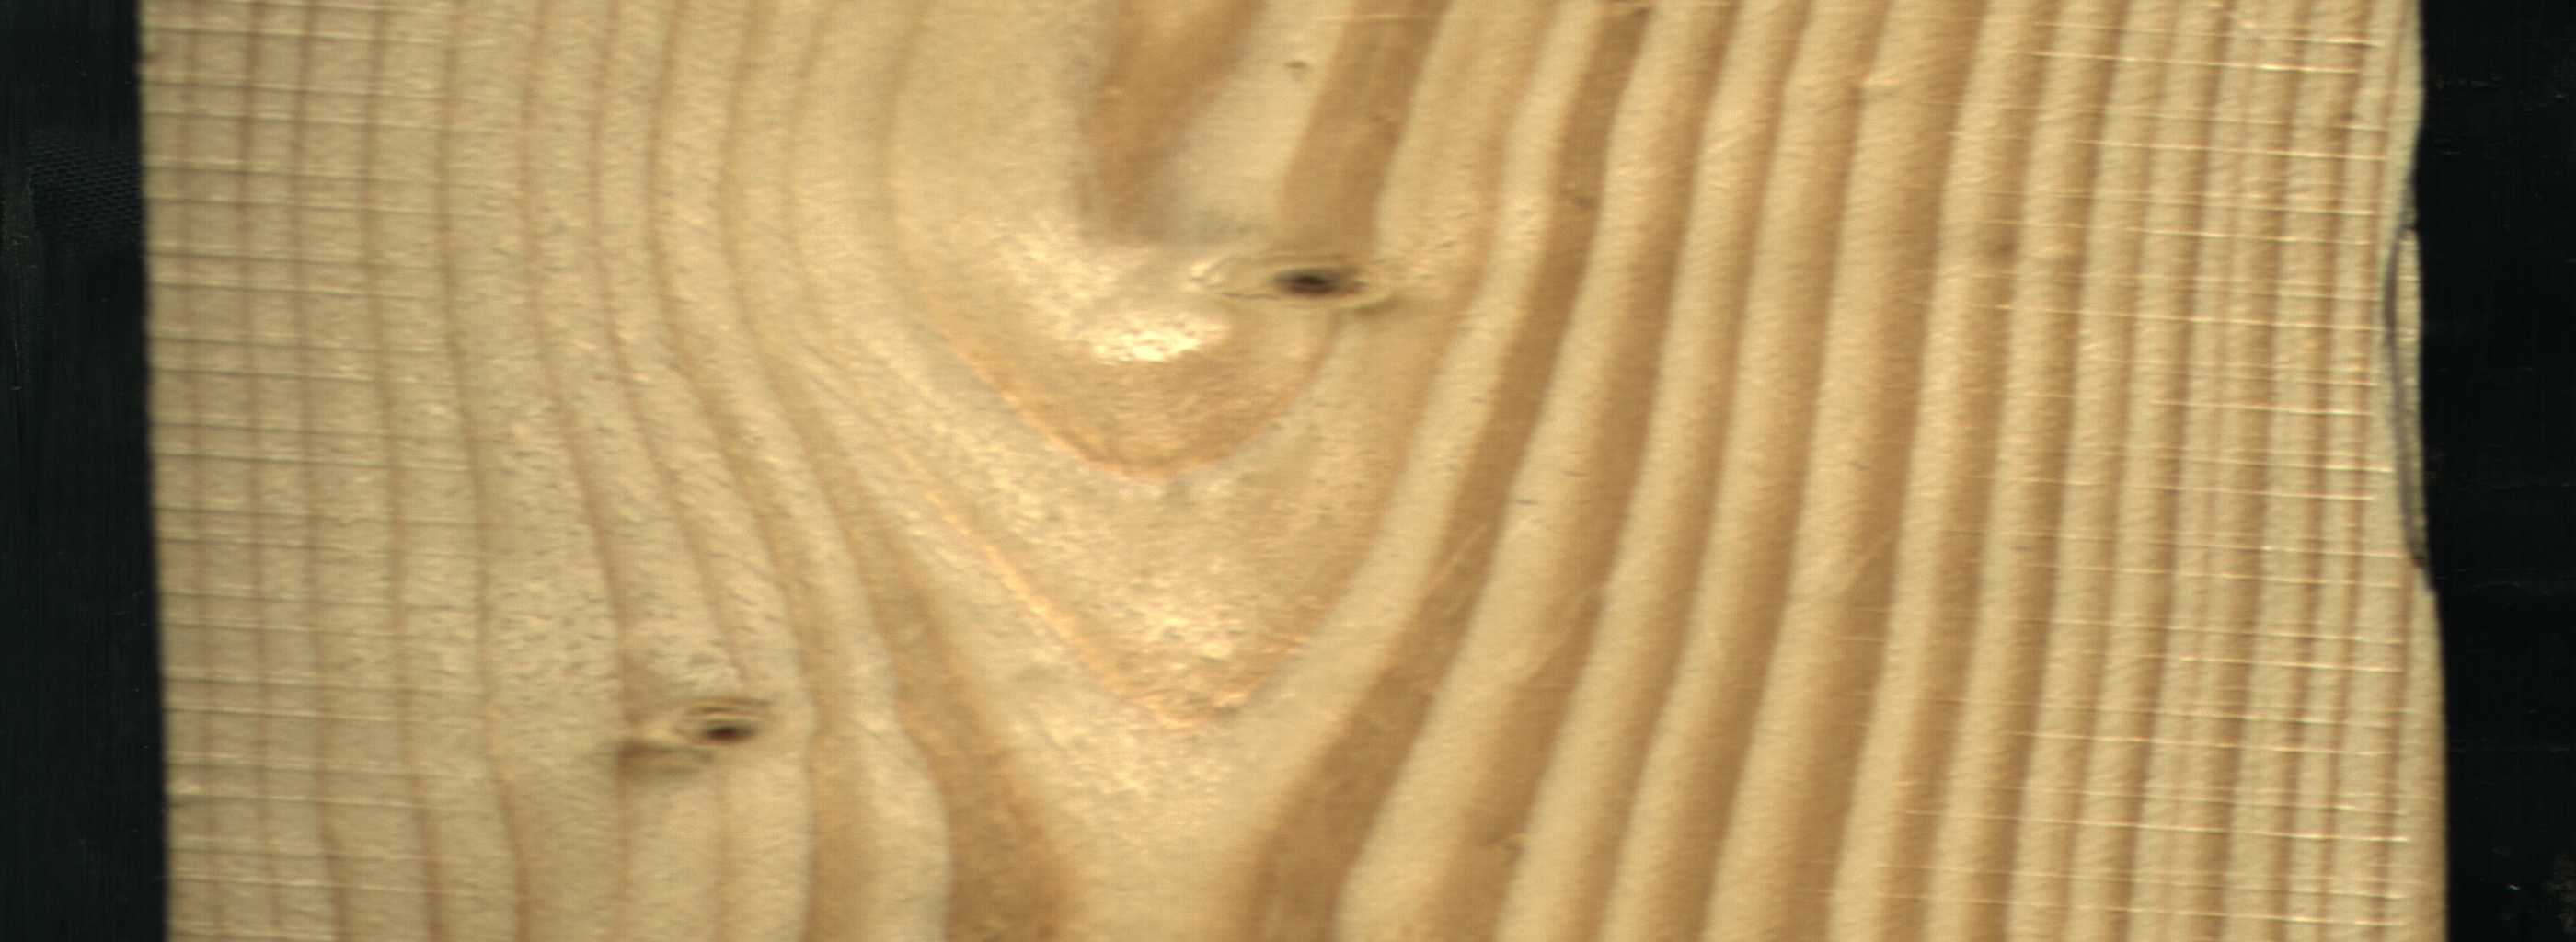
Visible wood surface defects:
Dead_Knot
Live_Knot